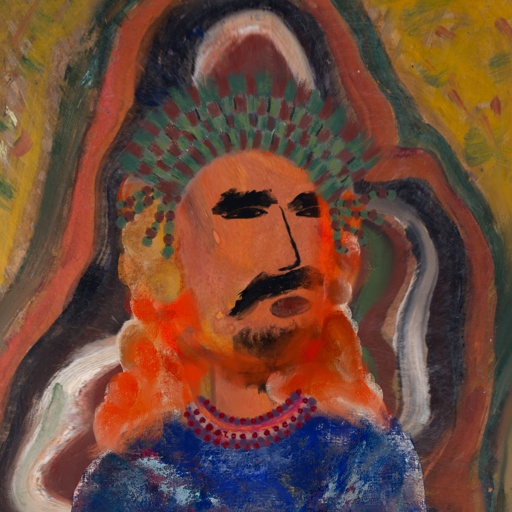
Background: AfterRaid, Head And Neck Side: Mother_And_Son_Son, Face Side: Mosgoul, Bust: Irani, Hair Side: Rupkatha, Head Accessory: After_Raid_Crown, Second Necklace: Blank, Necklace: Roy_Bahadur, Baby: Blank